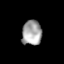
Tissue: skin
Cell type: Epithelial cells
Senescence score: 0.2857
Nuclear area (px): 481
Mean DAPI intensity: 163.981